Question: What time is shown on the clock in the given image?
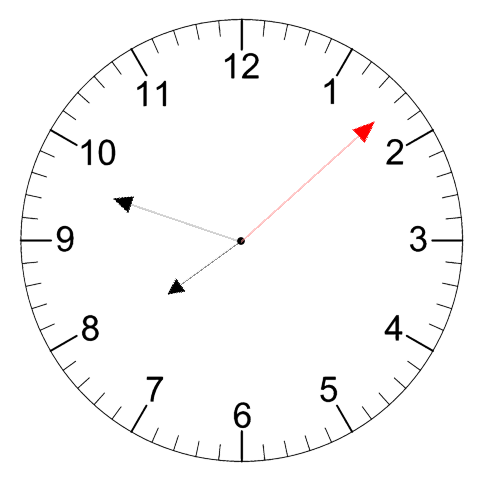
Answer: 07:48:08